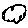
Label: cloud